Question: I'm trying to reproduce some kind of fake 3d perspective. How can I do a CSS3 Transform, in some way that I can archive this skew effect.

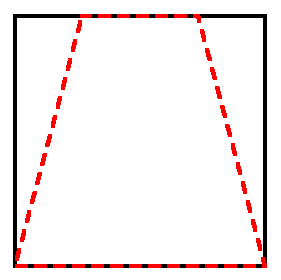
Answer: '''
-webkit-transform: perspective(100px) rotateX(20deg);
'''
<URL>.